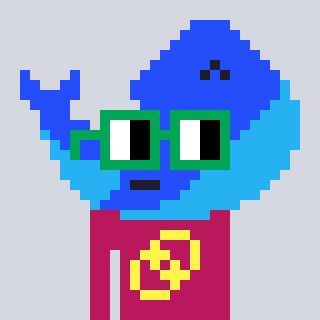
a pixel art character with square green glasses, a whale-shaped head and a darkpink-colored body on a cool background